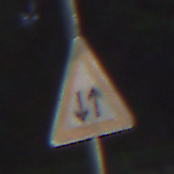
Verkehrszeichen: Gegenverkehr
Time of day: Night
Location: Outdoor (Suburban)
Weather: PartlyCloudy
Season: NotSpecified
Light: Artificial